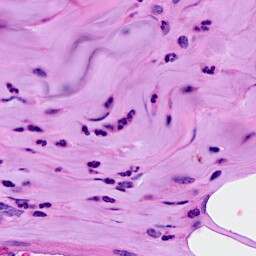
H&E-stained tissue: Breast